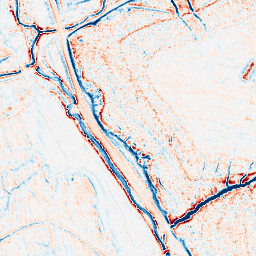
Category: edge_preserving
Decomposition family: anisotropic_diffusion
Decomposition parameters: iterations: 10
kappa: 50
gamma: 0.2
Upsampling method: sinc_hamming
Upsampling parameters: scale: 4
kernel_size: 16
Upsampling scale: 4